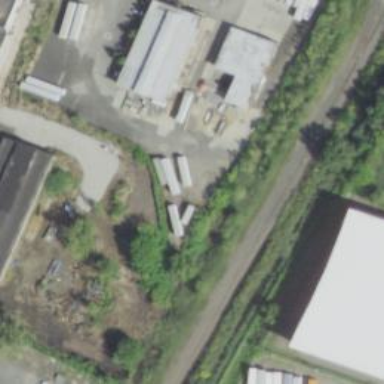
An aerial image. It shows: Disused railway spur.